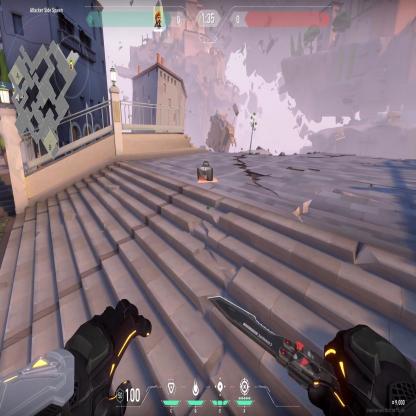
Label: dropped spike